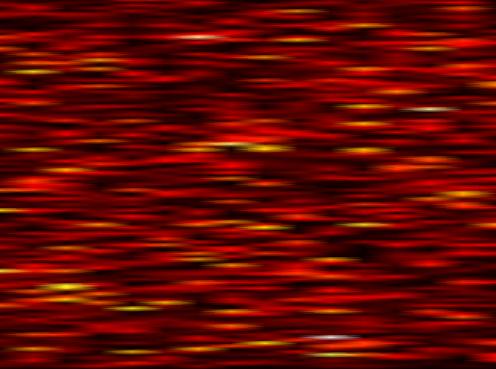
Label: OFDM